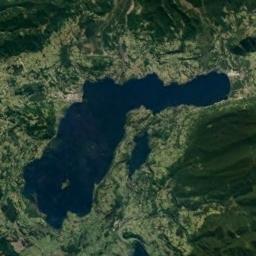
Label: lake